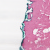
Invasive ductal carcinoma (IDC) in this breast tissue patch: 0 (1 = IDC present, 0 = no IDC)